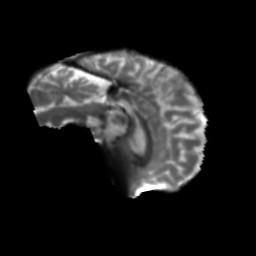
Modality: T2w
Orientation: sagittal
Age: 59
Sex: female
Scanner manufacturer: siemens
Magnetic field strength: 3 T
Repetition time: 5.25 s
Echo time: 0.08 s